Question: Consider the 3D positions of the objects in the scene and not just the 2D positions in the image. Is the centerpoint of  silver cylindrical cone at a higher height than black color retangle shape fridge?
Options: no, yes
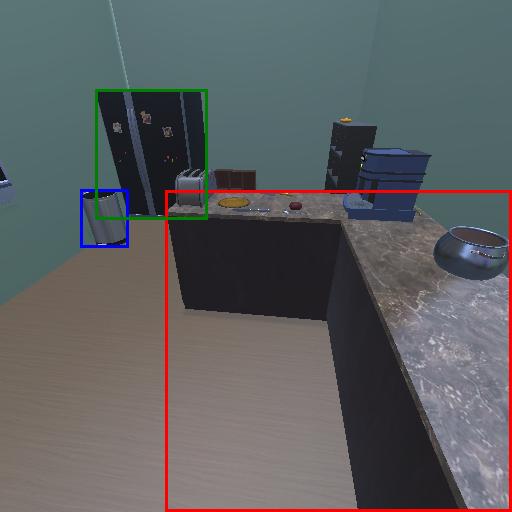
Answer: no